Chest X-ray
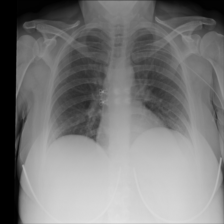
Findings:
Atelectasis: negative
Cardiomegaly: negative
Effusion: negative
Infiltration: negative
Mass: negative
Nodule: negative
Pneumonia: negative
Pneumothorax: negative
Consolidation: negative
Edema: negative
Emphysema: negative
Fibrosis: negative
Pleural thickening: negative
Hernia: negative